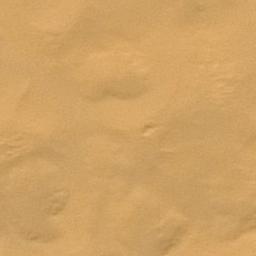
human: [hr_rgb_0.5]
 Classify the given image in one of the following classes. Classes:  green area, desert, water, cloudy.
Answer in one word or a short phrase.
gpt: desert